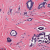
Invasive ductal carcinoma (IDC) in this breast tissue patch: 1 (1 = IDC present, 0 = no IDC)